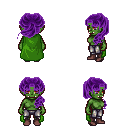
a pixel art fantasy rpg character, female body template, orc, green skin, green cape, metal pants, purple princess hairstyle, maroon shoes, four views (front, back, left, right), 2x2 character sprite sheet, small pixel art, hard edges, no anti-aliasing